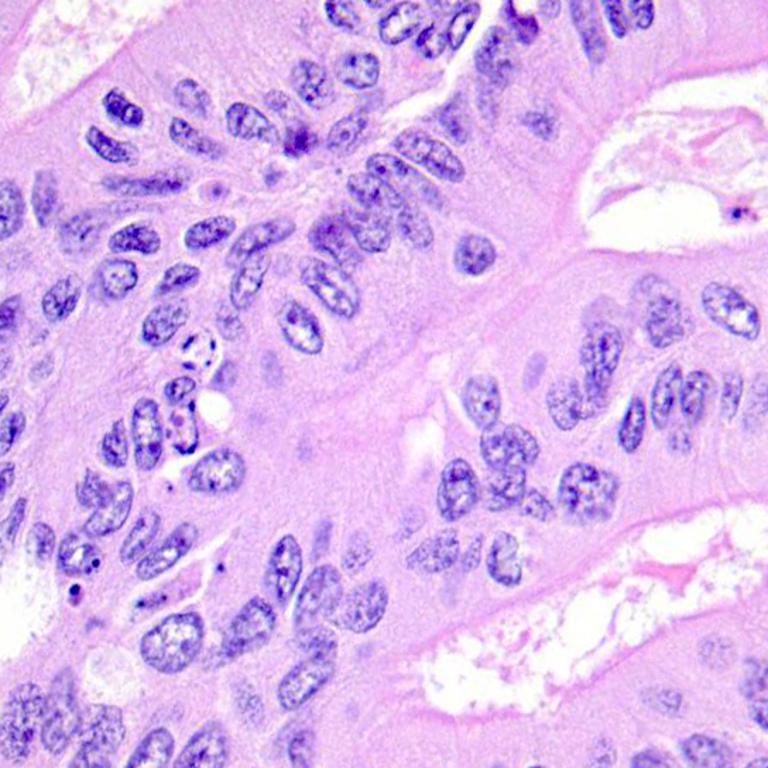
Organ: colon
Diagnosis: adenocarcinomas